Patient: sex M, age 65
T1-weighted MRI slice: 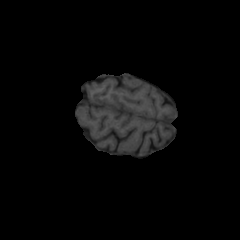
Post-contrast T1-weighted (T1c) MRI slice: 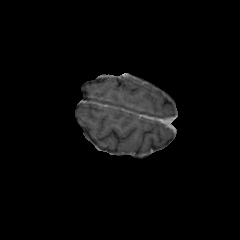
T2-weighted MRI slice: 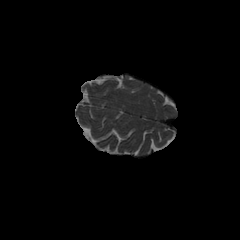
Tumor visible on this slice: no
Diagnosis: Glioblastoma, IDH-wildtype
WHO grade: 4